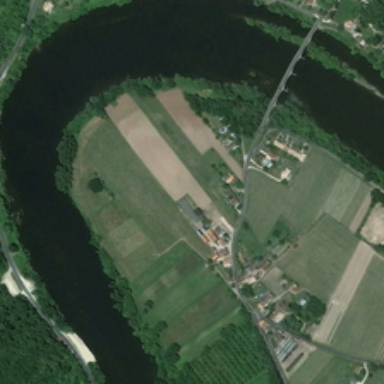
There is a lot of farmland along the river .